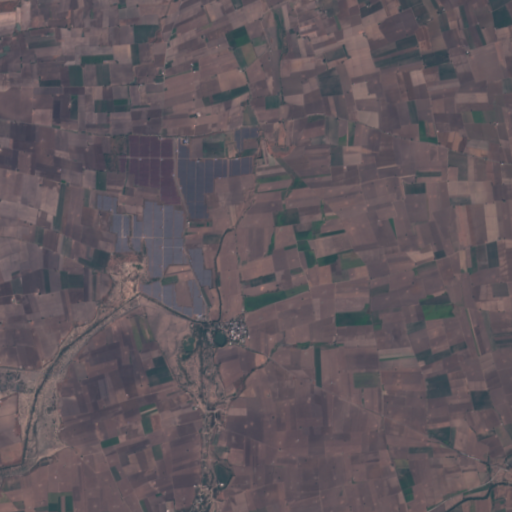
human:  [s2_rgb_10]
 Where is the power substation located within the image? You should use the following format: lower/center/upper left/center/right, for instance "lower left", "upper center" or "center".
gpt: The power substation is located in the upper center of the image.
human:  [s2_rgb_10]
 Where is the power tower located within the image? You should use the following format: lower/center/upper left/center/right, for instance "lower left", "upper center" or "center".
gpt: The power tower is located in the upper center of the image.
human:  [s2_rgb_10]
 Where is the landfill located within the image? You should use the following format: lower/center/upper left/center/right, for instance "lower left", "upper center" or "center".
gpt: There is no landfill in the image.